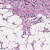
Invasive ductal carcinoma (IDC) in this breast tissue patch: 1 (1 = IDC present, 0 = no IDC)